高二 · 画法几何学
如图, $H 、 G 、 B$ 三点在同一条直线上, 在 $G 、 H$ 两点用测角仪器测得 $A$ 的仰角分别为 $\alpha, \beta, C D=a$, 测角仪器的高是 $h$, 用 $a, h, \alpha, \beta$ 表示建筑物高度 $A B$.

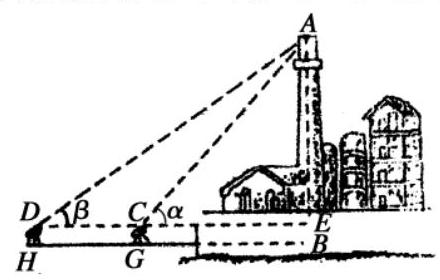
答案: 在 $\triangle A C D$ 中, $\angle D A C=\alpha-\beta$,

由正弦定理, 得 $\frac{A C}{\sin \beta}=\frac{D C}{\sin (\alpha-\beta)}$,

$\therefore A C=\frac{a \sin \beta}{\sin (\alpha-\beta)}$

$\therefore A B=A E+E B=A C \sin \alpha+h=\frac{a \sin \beta \sin \alpha}{\sin (\alpha-\beta)}+h$.